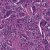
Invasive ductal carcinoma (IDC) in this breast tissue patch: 1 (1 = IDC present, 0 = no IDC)